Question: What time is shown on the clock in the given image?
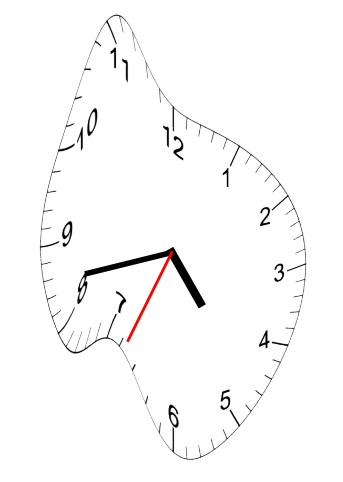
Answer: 04:42:34